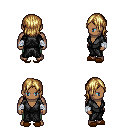
a pixel art fantasy rpg character, male body template, human, dark skin, gray robe, teal pants, blonde long bangs hairstyle, white cloth bandages, brown slippers, four views (front, back, left, right), 2x2 character sprite sheet, small pixel art, hard edges, no anti-aliasing